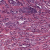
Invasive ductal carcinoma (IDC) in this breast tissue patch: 1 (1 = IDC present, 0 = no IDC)